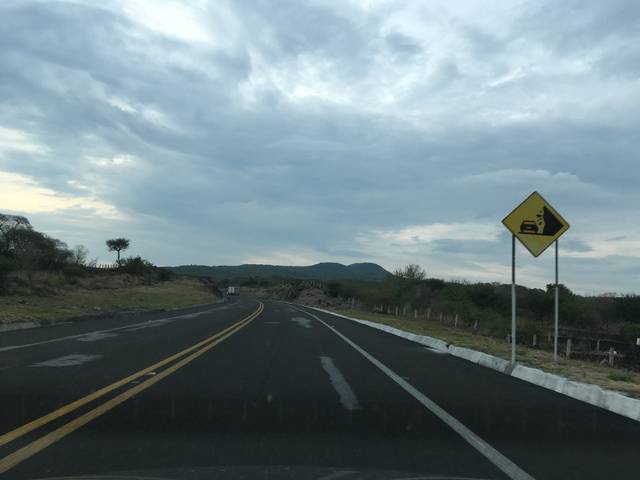
Region: Mexico
Coordinates: 20.088, -101.137